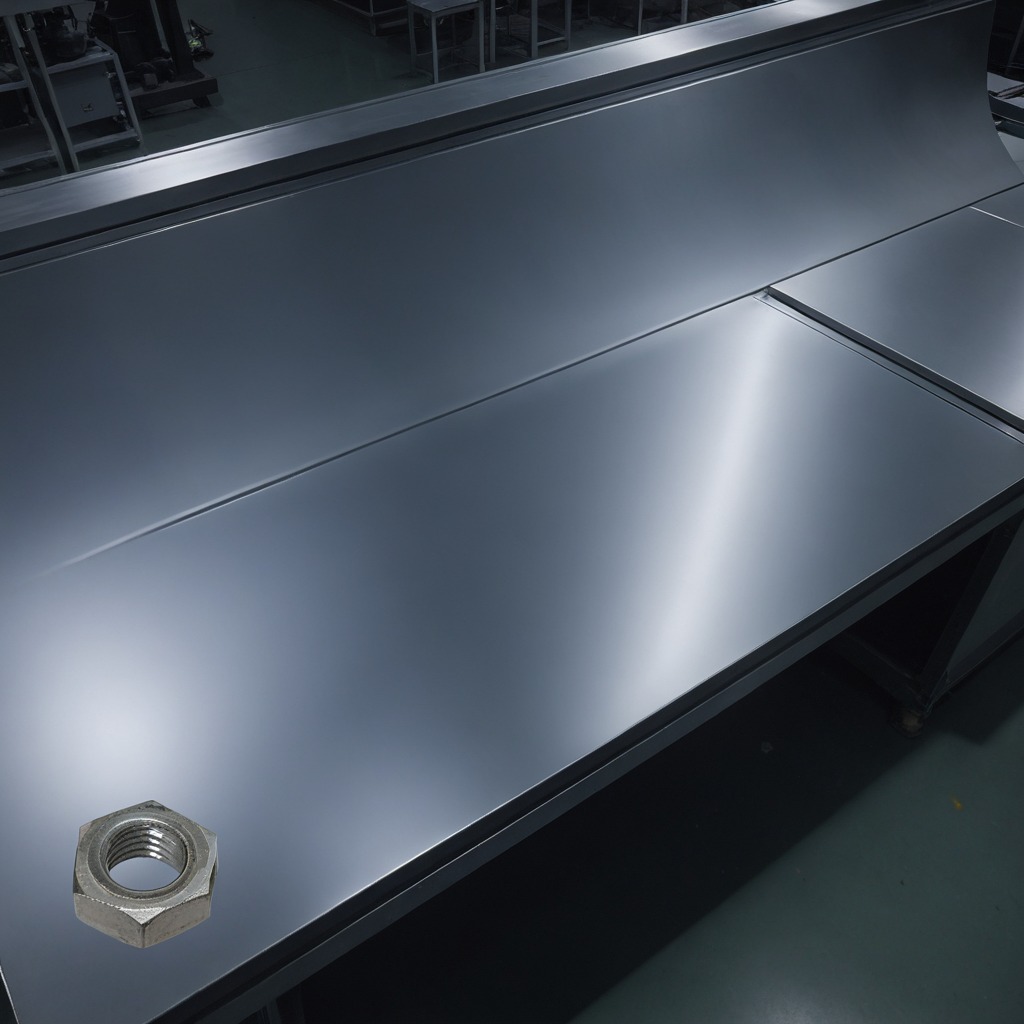
A metal nut is lying on the tabletop.